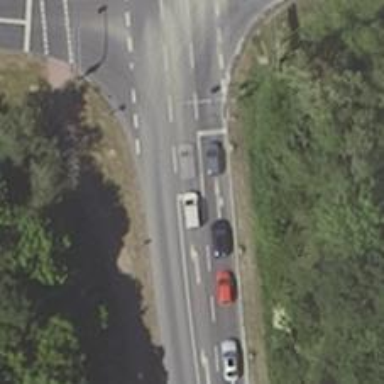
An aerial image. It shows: Road with traffic signals.